Question: Relative novice here in VBA, in need of some assistance modifying code to fit a specific use case. I've searched high and low in addition with tinkering with code but to date have been unsuccessful in locating a similar use case // executing the necessary changes on my own.
Use Case: Have an exported report that generates multiple reports within a single worksheet all separated by a single blank space after a row that contains totals. The names of each report are static but the amount of data contained within each report is dynamic (how many rows it can contain).
I need code that searches Column "A" in Sheet1 for a specific value (example in the attached image it would be "Extra Header A" for a report title). Then copies (preferably) from the next row under "Extra Header A" down to the blank space under the row with "Data 9" and from the columns with "Header B" to "Header E" into Sheet2("A1").
Use Case Image:

The code listed below is what I have found moderate success with (sorry source is unavailable as I've Frankensteined this together). The current issue with this code is it appears to only be static in nature (by modifying the if statement range method) and does not account for the number of rows within each report being dynamic.
'''
Sub Cells_Loop()
Dim c As Range, lastrow As Long
lastrow = Cells(Rows.Count, 1).End(xlUp).Row
Application.ScreenUpdating = False
For Each c In Range("A1:A500" & lastrow)
If c.Value = "Extra Header A" Then Range("A" & c.Row & ":D" & c.Row).Copy Worksheets("Sheet2").Range("A" & 1)
Next c
Worksheets("Sheet2").Rows(1).Delete Shift:=xlUp
Application.ScreenUpdating = True
End Sub
'''
Any help offered would be appreciated! Thanks in advance.
added another image for additional context. Red would be data I'm looking to avoid, while blue is the targeted data.
<URL>
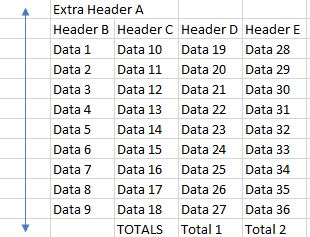
Answer: To not have it copy empty rows (assuming the blanks are in column B)
'''
For Each c In Range("A1:A" & lastrow)
'Makes sure it's not blank
If Range("B" & c.Row).Value <> "" Then
If c.Value = "Extra Header A" Then
Range("A" & c.Row & ":D" & c.Row).Copy Worksheets("Sheet2").Range("A" & 1)
End If
End If
Next c
'''
EDIT: Okay, I have rewritten your snippet of code:
'''
Option Explicit
Sub Test()
Application.ScreenUpdating = False
Dim i As Integer, j As Integer, lastrow As Long
lastrow = Cells(Rows.Count, "A").End(xlUp).Row
For i = 1 To lastrow
If Range("A" & i).Value = "Extra Header A" Then
For j = i To lastrow
If Range("A" & j).Value = "" Then
Worksheets("Sheet2").Range("A1:D" & j - 1 - i).Value = Worksheets("Sheet1").Range("A" & i & ":D" & j - 1).Value
End If
Next j
End If
Next i
'Don't need shift up
Worksheets("Sheet2").Rows(1).Delete
Application.ScreenUpdating = True
End Sub
'''
How I've added formatting, used 'Option Explicit' to make sure I'm referencing my variables correctly, I've moved lines that mess with 'Application' to the front and end of the sub, and I've gotten rid of using 'Copy' by instead just using direct references to the values.
Before & After:
<URL>
If you want to keep the 'TOTALS' row, just get rid of the minus 1s next to the js. I wasn't sure if you wanted that included because of the empty cell in column A.